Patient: sex F, age 27
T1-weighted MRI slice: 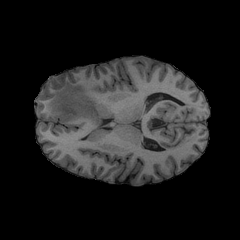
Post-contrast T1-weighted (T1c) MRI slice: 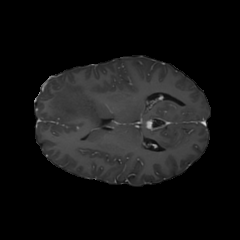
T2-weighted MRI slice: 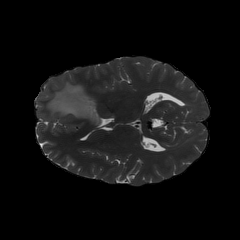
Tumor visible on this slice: yes
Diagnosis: Astrocytoma, IDH-mutant
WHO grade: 4